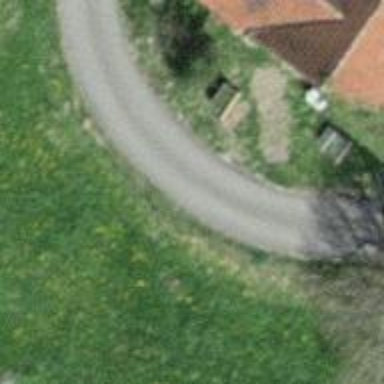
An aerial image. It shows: Unclassified road with asphalt surface.